Current action and preconditions to check: path_clear

Your task: For each precondition in the list above, predict whether it will hold at this action.

Consider the current scene as observed from the mobile robot's camera, and analyze the predicted future states of all dynamic agents (e.g., people, animals, vehicles, or any moving entities) within the NEXT SECOND.

IMPORTANT: Only answer "very likely" if you are absolutely certain—based on strong, clear evidence—that a dynamic agent will violate the precondition in the predicted future state. Do NOT answer "very likely" for unlikely, ambiguous, or low-probability risks.

Ask yourself for each precondition: Is there a high probability, with clear and convincing evidence, that the predicted future states of any dynamic agent will interfere with the predicted future state of the currently executing action within the NEXT SECOND, causing that precondition to fail?

Assess the risk level based on these predictions. Use "likely" or "very likely" if motions create a clear risk of interference.

Use "neutral" or "improbable" if agents are nearby but their predicted paths are clearly diverging or non-conflicting.

Failure Risk Categories: "very improbable", "improbable", "neutral", "likely", "very likely"

Answer Format: Output ONLY the probability_of_failure value from these categories: "very improbable", "improbable", "neutral", "likely", "very likely"

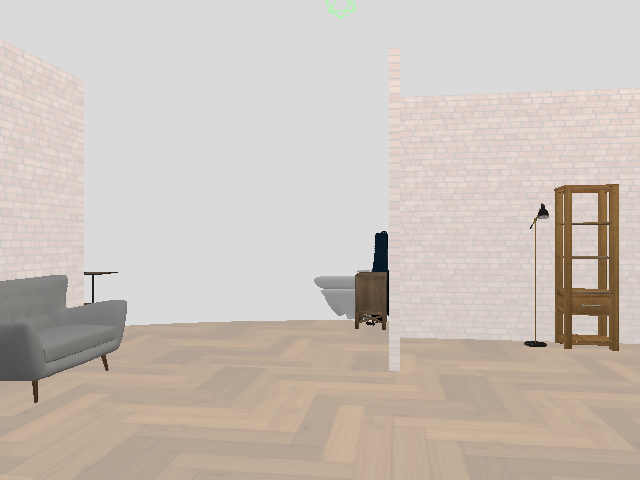

Answer: very improbable